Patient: sex F, age 54
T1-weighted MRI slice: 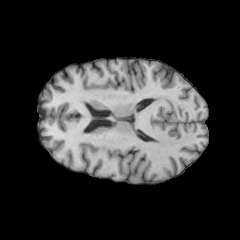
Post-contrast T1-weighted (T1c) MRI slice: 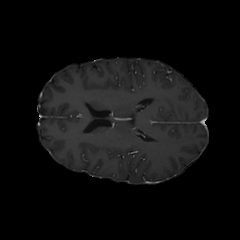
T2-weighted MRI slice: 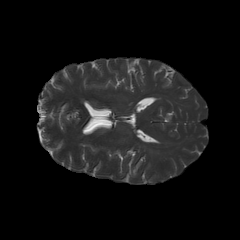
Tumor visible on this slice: no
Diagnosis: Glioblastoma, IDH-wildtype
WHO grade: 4